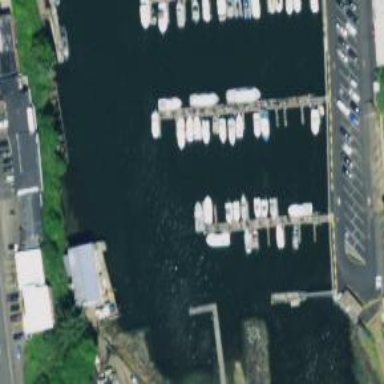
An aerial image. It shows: Man-made pier.